Interaction volume radius: 10 \u00c5
Interaction volume height: 30 \u00c5
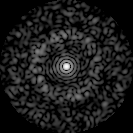
Disorder parameter: 0.8358